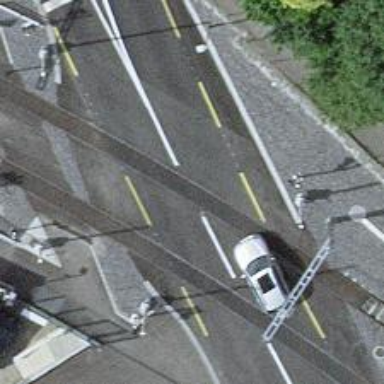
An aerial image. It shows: Railway level crossing.